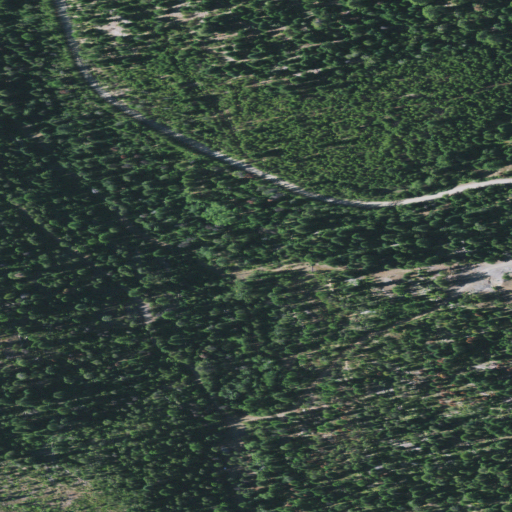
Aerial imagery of valley in Oregon named Ross Gulch containing only evergreen forest